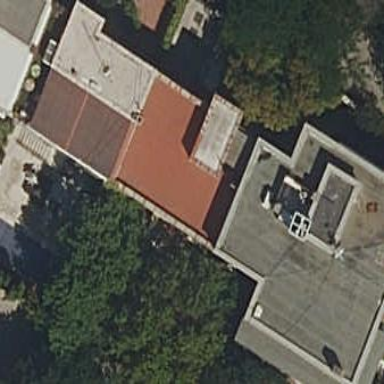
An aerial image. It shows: Terrace building.